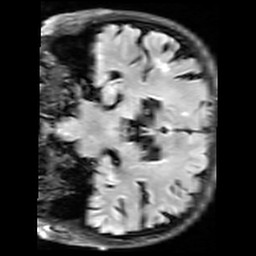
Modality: FLAIR
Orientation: coronal
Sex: male
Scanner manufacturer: siemens
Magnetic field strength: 3 T
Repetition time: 10 s
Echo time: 0.09 s